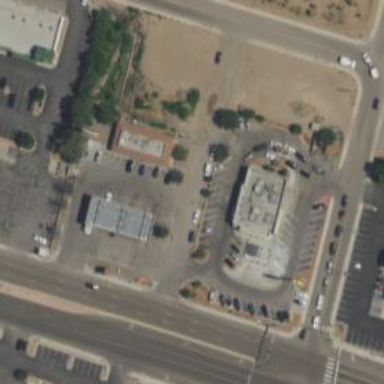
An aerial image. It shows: Convenience shop.